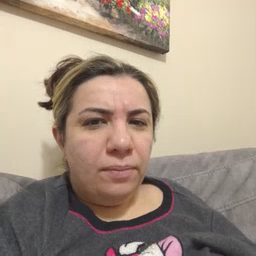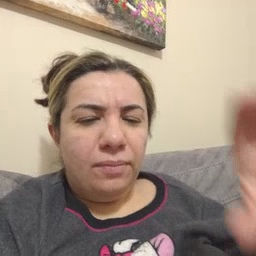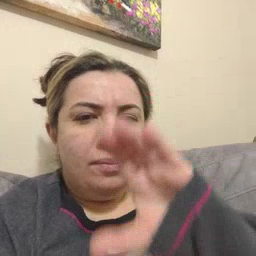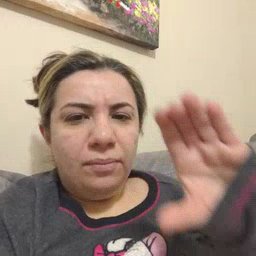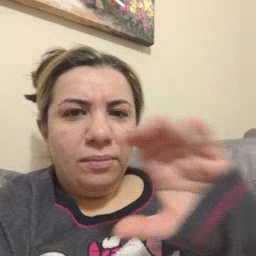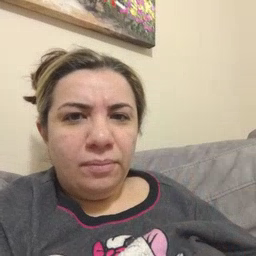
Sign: chocolate